Interaction volume radius: 5 \u00c5
Interaction volume height: 10 \u00c5
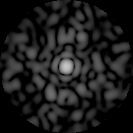
Disorder parameter: 0.8562